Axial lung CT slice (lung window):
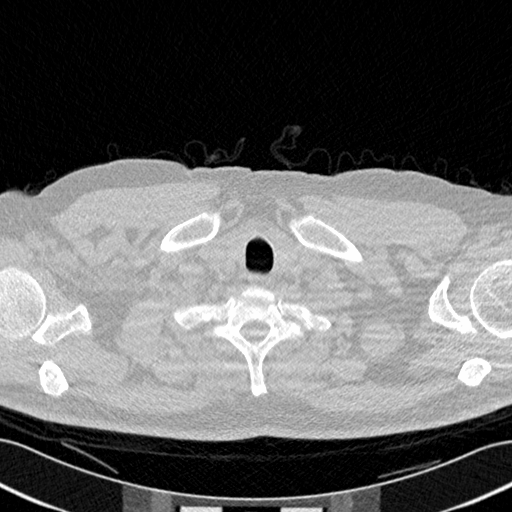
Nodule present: no